【题型】填空题　【知识点】平面几何　【难度】easy
如图, 在 $\triangle ABC$ 中, 已知点 $G, F$ 分别在边 $BC, AC$ 上, $AE // BC$ 交 $GF$ 的延长线于点 $E$, 且 $\angle B = \angle E$。试说明 $\angle B + \angle BGF = 180^\circ$ 的理由。

解：因为 $AE // BC$(已知),

所以 $\angle E = \angle EGC$(\_)。

因为 $\angle B = \angle E$(已知),

所以 $\angle B = \angle \_$(等量代换)。

所以 $\_ // \_$(\_)。

所以 $\angle B + \angle BGF = 180^\circ$(\_\_)。
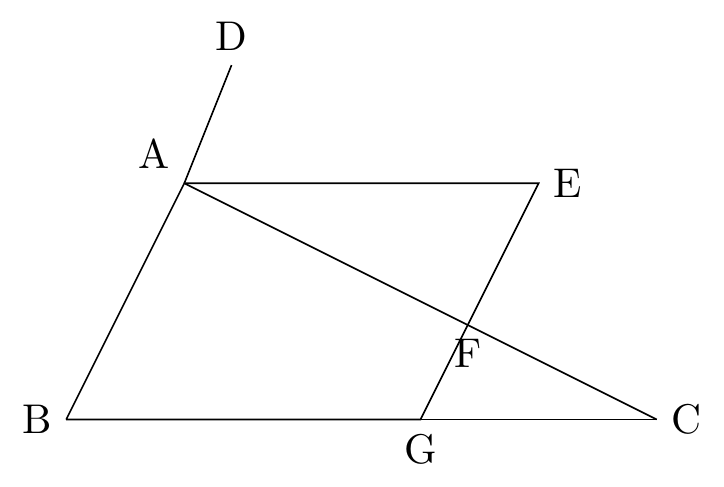
【解答】
解：因为 $AE // BC$(已知),

所以 $\angle E = \angle EGC$(两直线平行, 内错角相等)。

因为 $\angle B = \angle E$(已知),

所以 $\angle B = \angle EGC$(等量代换)。

所以 $AB // EG$(同位角相等, 两直线平行)。

所以 $\angle B + \angle BGF = 180^\circ$(两直线平行, 同旁内角互补)。